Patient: sex M, age 46
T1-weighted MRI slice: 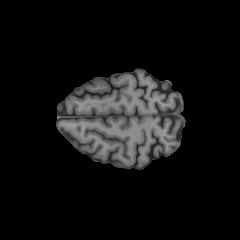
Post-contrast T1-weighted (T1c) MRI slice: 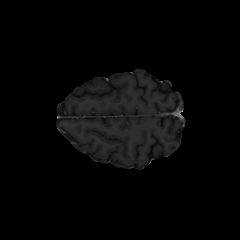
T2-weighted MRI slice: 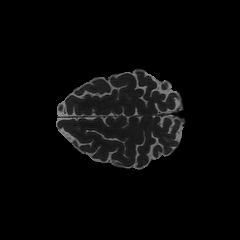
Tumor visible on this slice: no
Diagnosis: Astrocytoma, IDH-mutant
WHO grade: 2